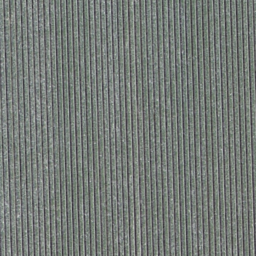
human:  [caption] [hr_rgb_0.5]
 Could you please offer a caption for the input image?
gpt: It is a piece of farmland .

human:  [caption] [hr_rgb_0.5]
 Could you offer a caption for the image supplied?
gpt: There is a piece of cropland .

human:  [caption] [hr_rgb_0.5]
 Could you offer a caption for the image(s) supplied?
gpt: There is a piece of farmland .

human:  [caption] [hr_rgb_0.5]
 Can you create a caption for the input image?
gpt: It is a piece of cropland .

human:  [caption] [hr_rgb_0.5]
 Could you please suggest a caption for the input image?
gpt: Here is a piece of farmland .